Interaction volume radius: 5 \u00c5
Interaction volume height: 10 \u00c5
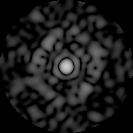
Disorder parameter: 0.811